Question: I have a file and a given matrix size K by N. I want to read that file and save into that array. In which K is determined from size of file divides for N. If that division is not integer, I will add zeros padding at the end of last packet. As the figure, the zeros padding is denoted by yellow color. Finally, I can store the information of file into a array K by N. Could you help me implement that problem by matlab code. Thank you in advance

Update: I would like to share my code. Please look at my code and let me know if it have any problem
'''
file='Lenna.bmp';
N=3;
fid=fopen(file,'r');
inter_list=fread(fid,'*uint8'); %
fclose(fid);
%% Add padding
[m n]=size(inter_list);
numpadding=N-rem(m*n,N);
inter_list(end+numpadding,:)=0;
packet = reshape( inter_list.', [],N);
[K N]=size(packet);
'''
I found a problem that is my inter_list is constructed as following
'''
66
77
54
0
12
0
0
0
0
0
54
0
0
0
40
'''
If I set N=3 that mean the first packet is [66 77 54], second packet is [0 12 0] and so on. However, when I use that code
'''
packet = reshape( inter_list.', [],N); % N=3
'''
Then output is,
'''
66 -58 109
77 102 -60
54 82 99
'''
How to achieve my expected result that is
'''
66 77 54
0 12 0
'''
You can download the file at <URL>
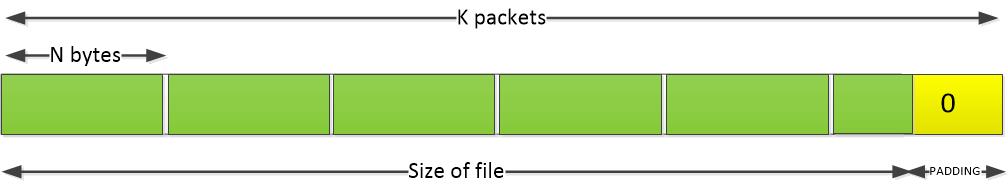
Answer: Matlab is a "" language (unlike many other). It means the elements of an array will be read/accessed/stored column wise in memory.
Quick example: The array:
'''
A = [ 1 2 3
4 5 6 ] ;
'''
Will be written in memory sequentially () by reading from top to bottom, then left to right (as opposed as "from left to right, then top to bottom"). So in memory, it look like:
'''
A = [ 1 4 2 5 3 6 ] ;
'''
This is also how these values would be indexed if you choose the sequential indexing instead of the 2D matrix indexing.
ex: 'A(1,3)=3' is the same as 'A(5)=3'.
---
The <URL> function, like most Matlab function, will use this ordering as default.
---
So in your case, you want your packets to contain 'N' values, you have to specify that to the 'reshape' function as the parameter:
'''
packet = reshape( inter_list , N , [] ) ;
'''
Now that will give you a '[N K]' matrix instead of a '[K N]', this is where the transpose operation will achieve what you want. It has to be applied on the result of the reshape, . So your full instruction should be:
'''
packet = reshape( inter_list , N , [] ).' ; %'// the transpose ".'" operation is applied on the result of the reshape operation
'''
The rest of your code is ok.